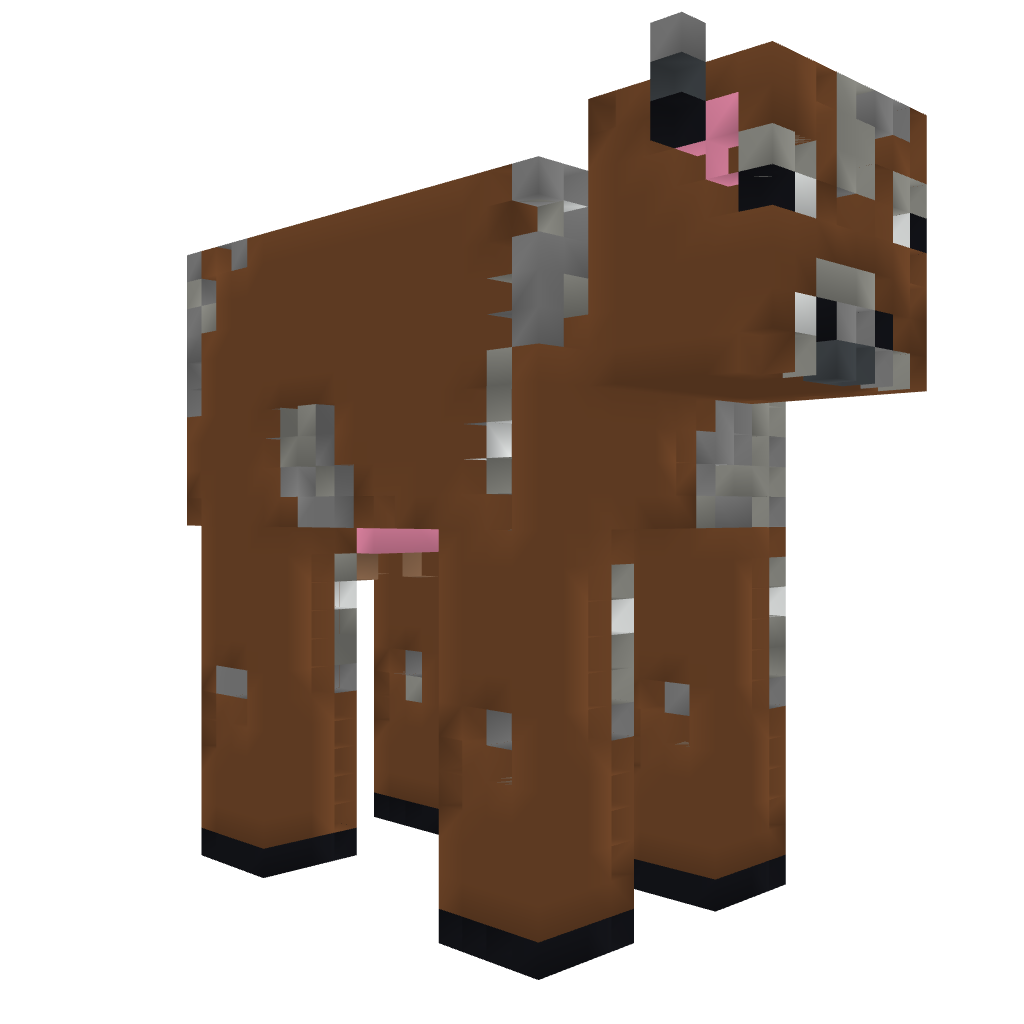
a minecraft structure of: It's a Cow.